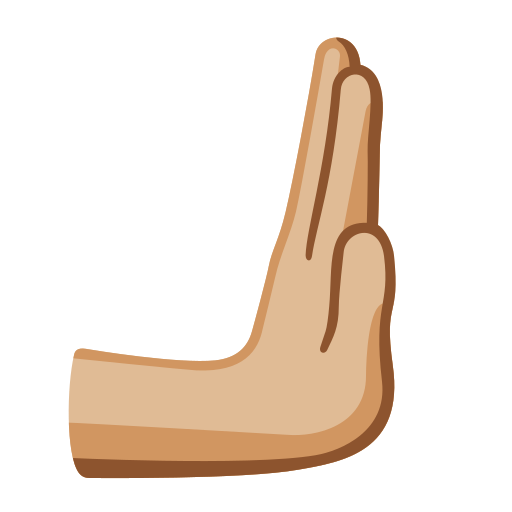
Emoji: 🫸🏼